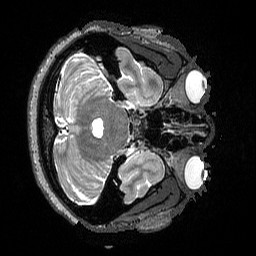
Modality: T2w
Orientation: axial
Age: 35
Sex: female
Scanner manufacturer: siemens
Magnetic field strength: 3 T
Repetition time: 3.2 s
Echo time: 0.564 s